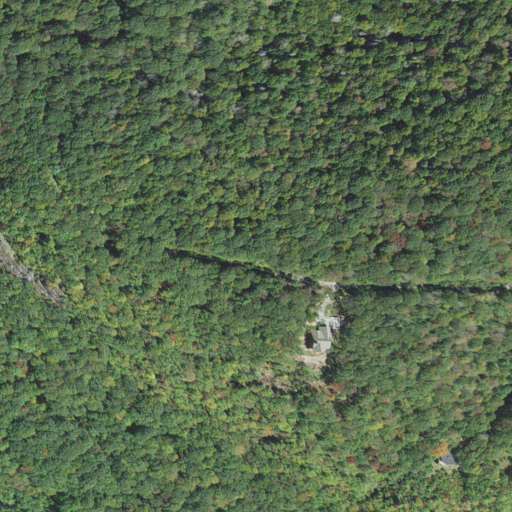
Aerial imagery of mountain in North Carolina named Little Hogback Mountain containing deciduous forest, mixed forest, and open development